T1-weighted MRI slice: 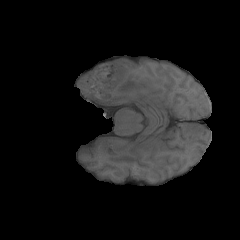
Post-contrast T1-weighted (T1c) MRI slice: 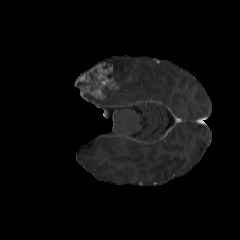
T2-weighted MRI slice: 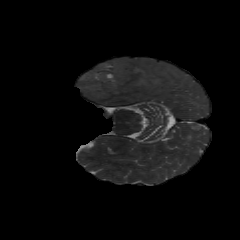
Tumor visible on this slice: yes